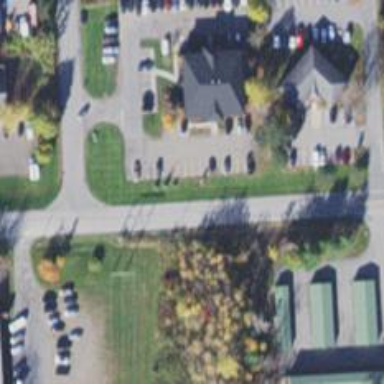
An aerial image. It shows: Parking area.